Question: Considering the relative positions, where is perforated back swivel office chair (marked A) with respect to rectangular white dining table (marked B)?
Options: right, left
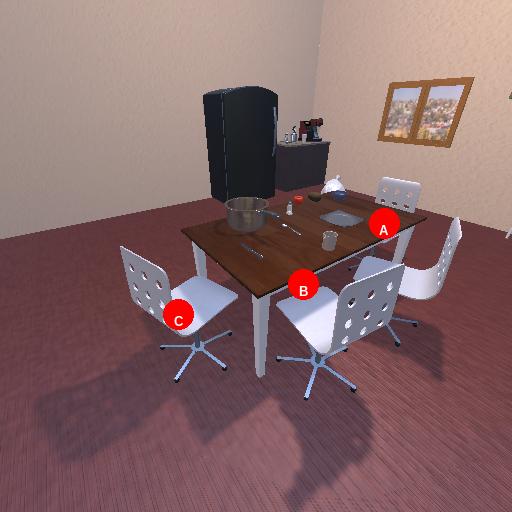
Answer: right